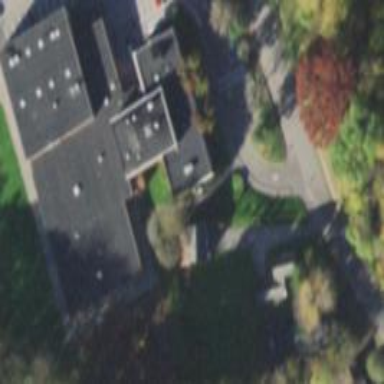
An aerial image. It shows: School building.